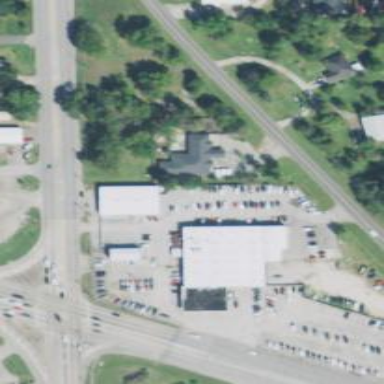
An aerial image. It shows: Commercial area.